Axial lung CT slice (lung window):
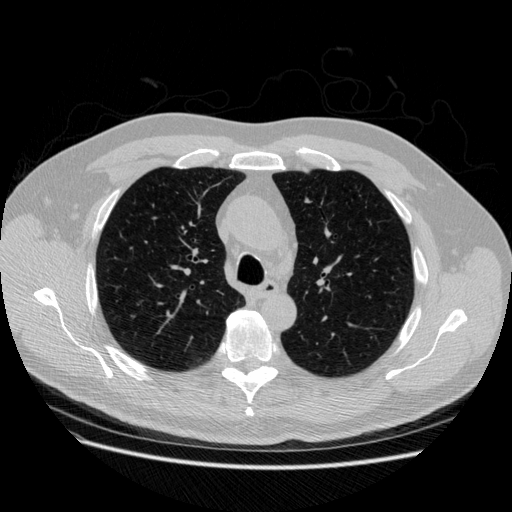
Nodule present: no